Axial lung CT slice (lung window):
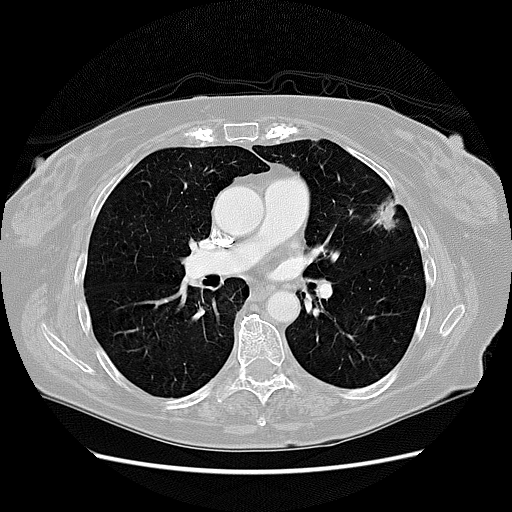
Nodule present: yes
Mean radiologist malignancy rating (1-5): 4.5